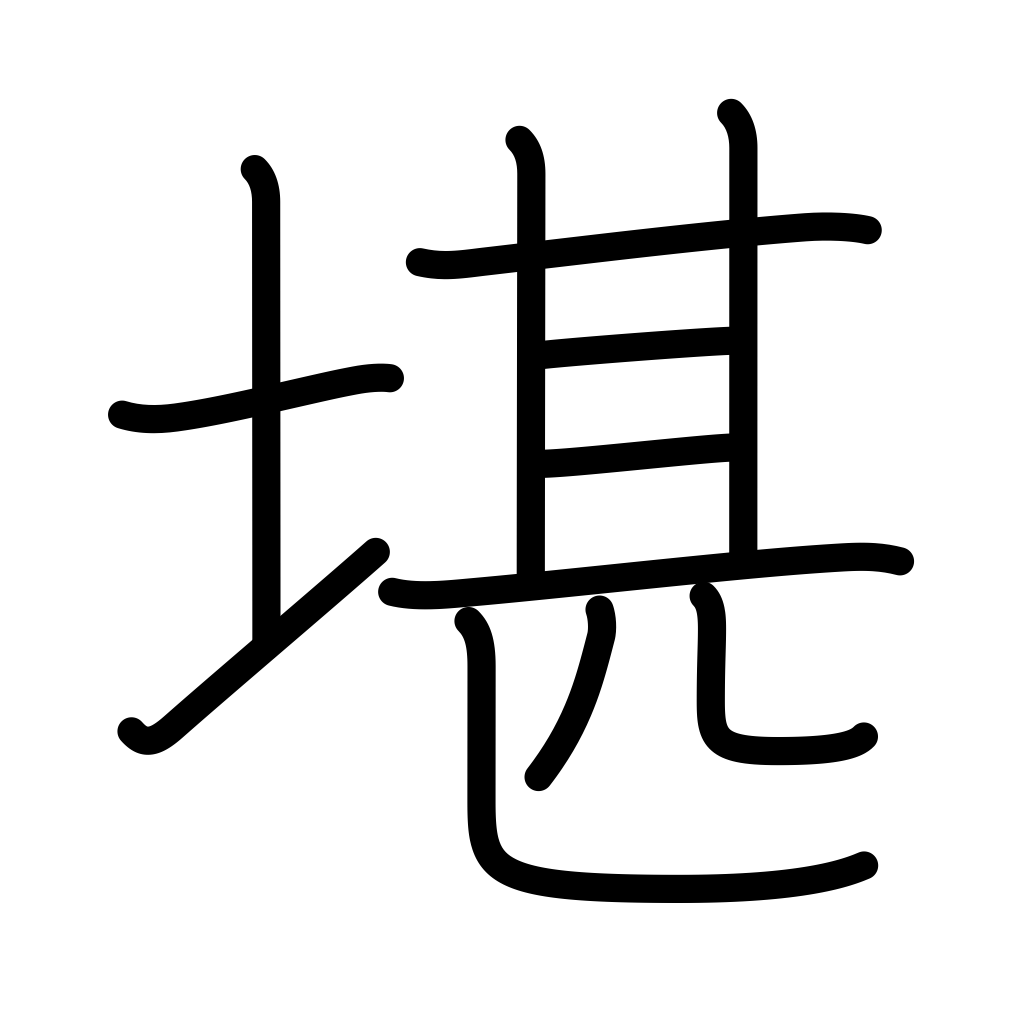
Meaning: withstand, endure, support, resist